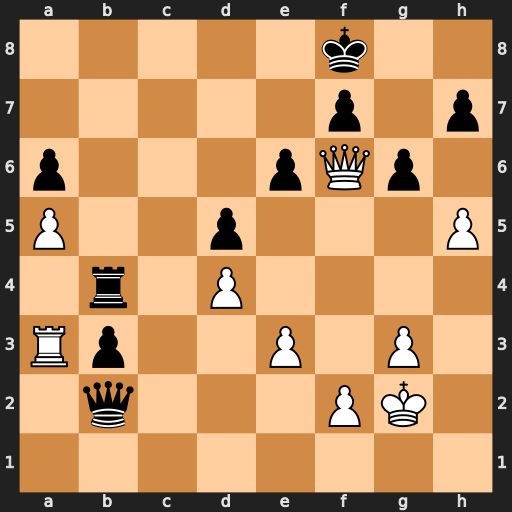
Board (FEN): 5k2/5p1p/p3pQp1/P2p3P/1r1P4/Rp2P1P1/1q3PK1/8
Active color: w
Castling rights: -
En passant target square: -
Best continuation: Qd8+ Kg7 h6+ Kxh6 Qf8+